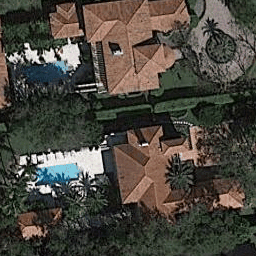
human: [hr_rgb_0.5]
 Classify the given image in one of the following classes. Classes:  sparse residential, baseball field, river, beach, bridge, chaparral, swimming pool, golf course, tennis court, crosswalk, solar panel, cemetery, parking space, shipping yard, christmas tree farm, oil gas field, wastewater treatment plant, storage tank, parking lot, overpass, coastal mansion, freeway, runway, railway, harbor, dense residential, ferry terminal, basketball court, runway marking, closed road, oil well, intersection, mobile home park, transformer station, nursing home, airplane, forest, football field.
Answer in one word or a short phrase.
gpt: coastal mansion